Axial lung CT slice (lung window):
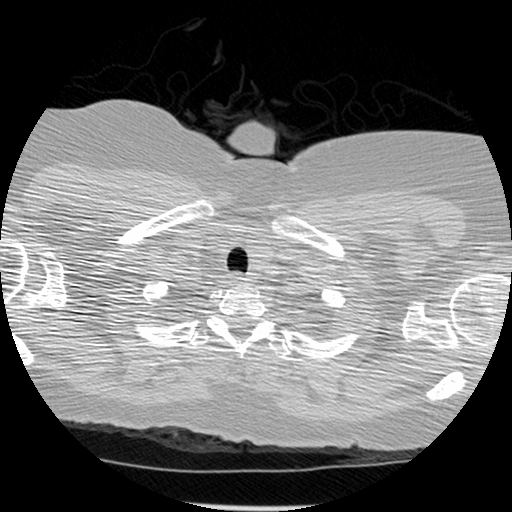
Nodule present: no